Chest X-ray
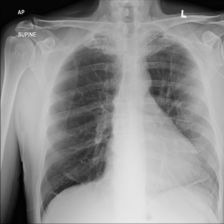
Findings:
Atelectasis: negative
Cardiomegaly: negative
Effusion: negative
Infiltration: positive
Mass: negative
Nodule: negative
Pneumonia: negative
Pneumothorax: negative
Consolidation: negative
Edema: negative
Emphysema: negative
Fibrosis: negative
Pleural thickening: negative
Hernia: negative